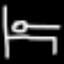
Label: bed